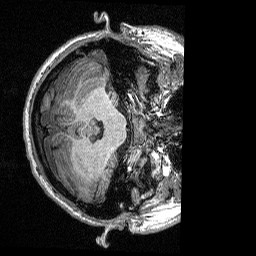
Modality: T1map
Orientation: axial